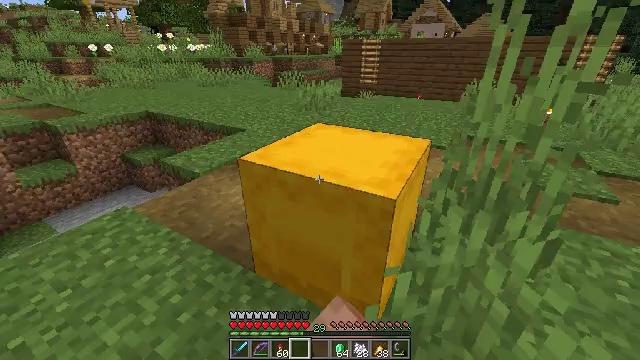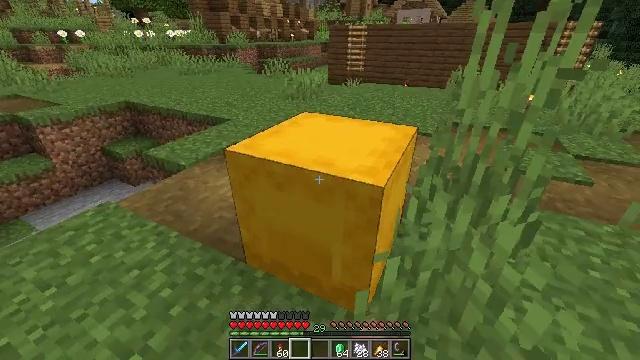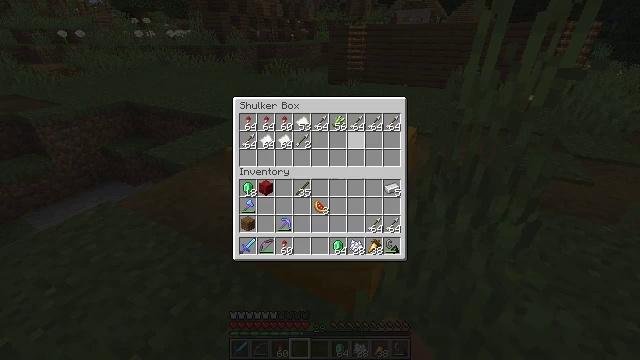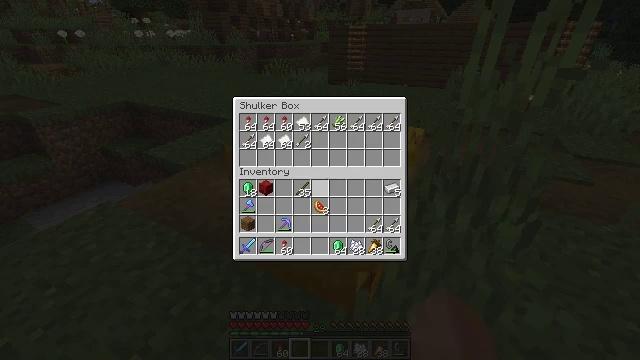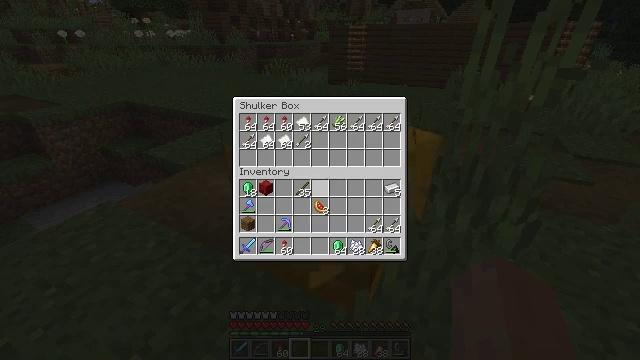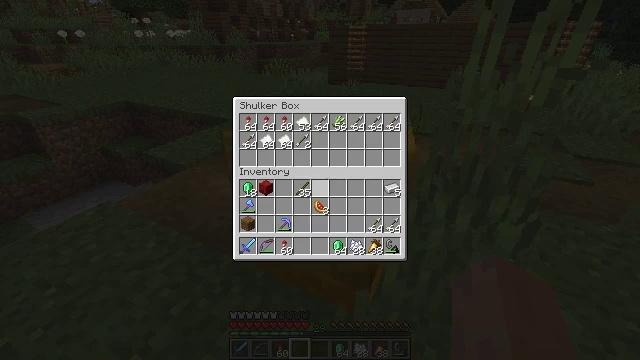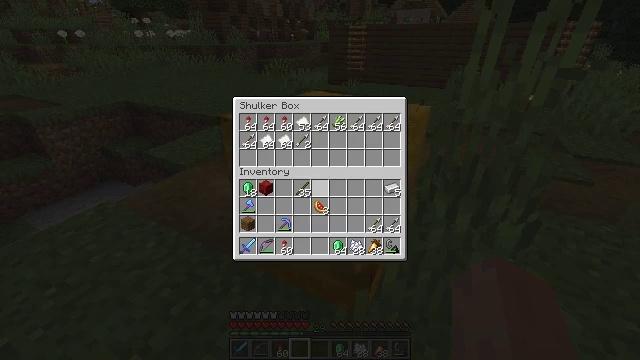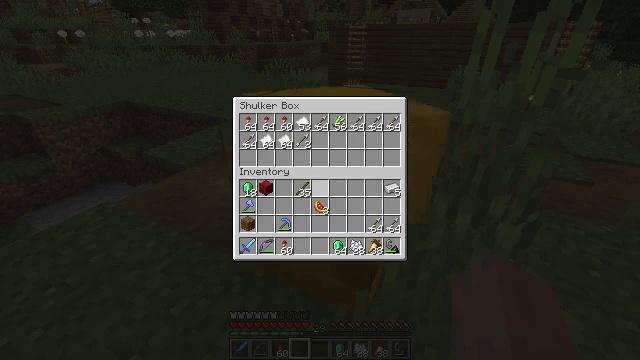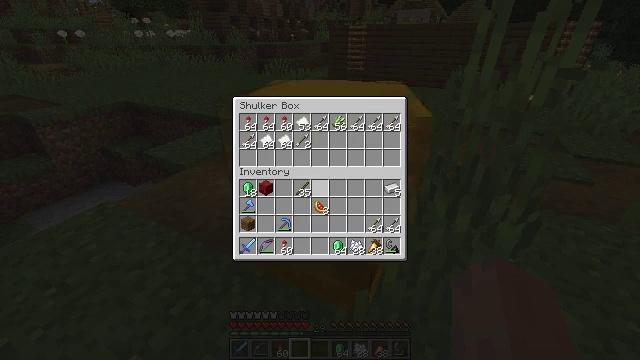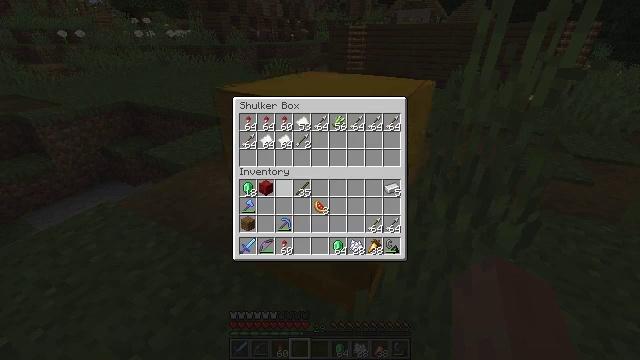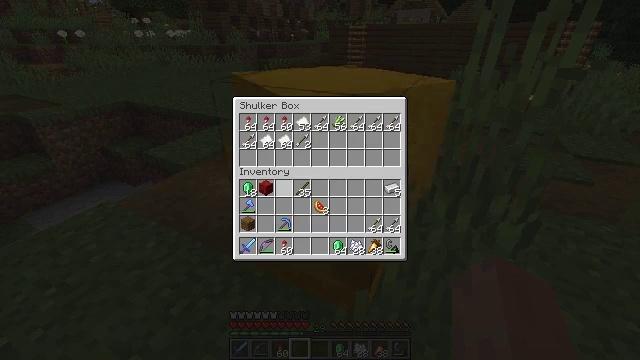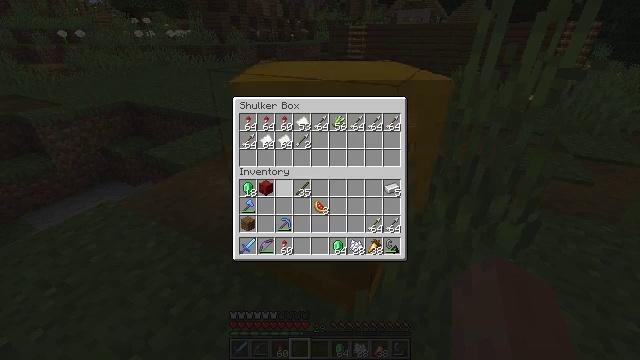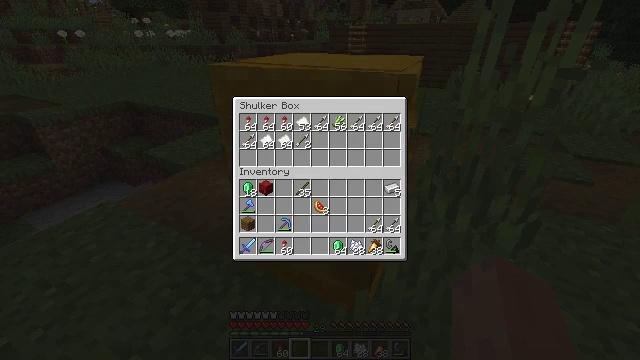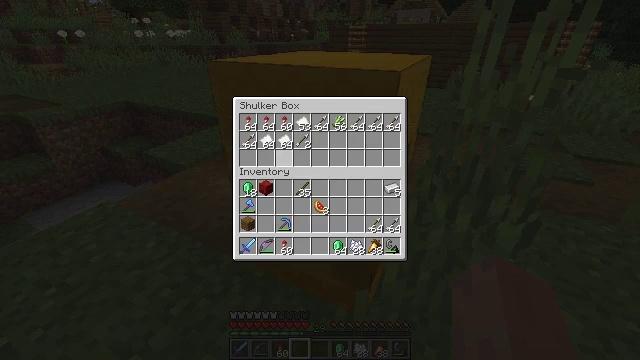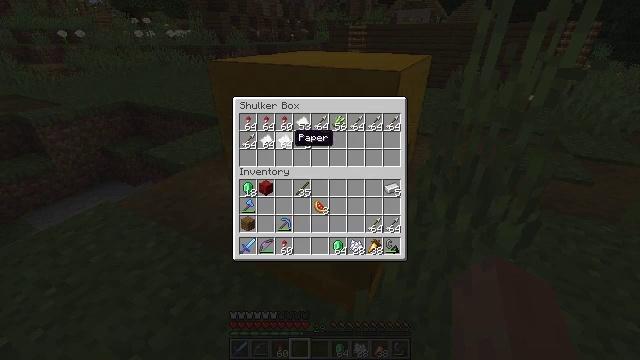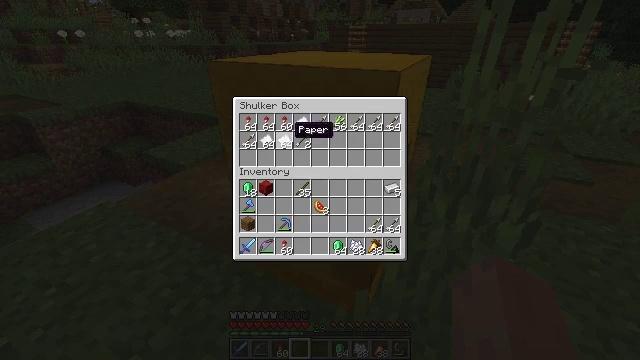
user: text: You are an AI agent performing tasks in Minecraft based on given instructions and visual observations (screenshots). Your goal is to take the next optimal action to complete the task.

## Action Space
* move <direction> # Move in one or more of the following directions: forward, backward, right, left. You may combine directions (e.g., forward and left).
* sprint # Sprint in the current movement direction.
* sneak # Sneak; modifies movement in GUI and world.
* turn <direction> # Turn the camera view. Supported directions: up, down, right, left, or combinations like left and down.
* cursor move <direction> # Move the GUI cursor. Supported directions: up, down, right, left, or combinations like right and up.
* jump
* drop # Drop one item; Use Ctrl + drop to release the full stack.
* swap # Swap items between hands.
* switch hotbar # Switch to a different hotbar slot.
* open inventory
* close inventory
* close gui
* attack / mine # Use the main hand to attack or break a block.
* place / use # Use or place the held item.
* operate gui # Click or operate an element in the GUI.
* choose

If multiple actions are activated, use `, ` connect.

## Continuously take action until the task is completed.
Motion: motion action
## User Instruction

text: Break the yellow shulker box to collect it.
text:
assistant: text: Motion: no_op
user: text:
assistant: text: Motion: sneak, cursor move right and up, open gui
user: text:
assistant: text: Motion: cursor move left and down
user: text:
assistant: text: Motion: no_op
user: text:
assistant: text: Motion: no_op
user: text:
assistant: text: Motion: no_op
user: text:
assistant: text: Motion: no_op
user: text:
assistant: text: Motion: no_op
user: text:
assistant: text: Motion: cursor move left
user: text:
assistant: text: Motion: cursor move left
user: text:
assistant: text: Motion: no_op
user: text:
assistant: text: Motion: sneak, cursor move up
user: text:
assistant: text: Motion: sneak, cursor move up
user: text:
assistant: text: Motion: sneak
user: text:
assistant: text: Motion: sneak, cursor move up
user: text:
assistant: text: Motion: sneak, cursor move left and up
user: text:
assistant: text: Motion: sneak, cursor move left
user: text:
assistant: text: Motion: sneak
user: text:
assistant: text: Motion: sneak
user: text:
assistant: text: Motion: sneak
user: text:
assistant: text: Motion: sneak
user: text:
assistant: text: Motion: sneak
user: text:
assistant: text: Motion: sneak
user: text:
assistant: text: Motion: sneak, operate gui
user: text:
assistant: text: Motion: sneak, operate gui
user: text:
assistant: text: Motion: sneak
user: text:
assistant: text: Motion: sneak
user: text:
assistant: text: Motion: sneak
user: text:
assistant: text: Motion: sneak
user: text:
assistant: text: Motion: sneak, close gui